Question: I'm using Cordova + Ionic to build a mobile app. I'm wondering if the following is a limitation of using Cordova:
Is it possible to blend the header into the iOS header, or rather change the color of the iOS header to match my header? Like so (Instagram):

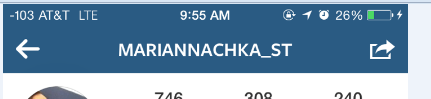
Answer: You should be able to I guess with the 'cordova-plugin-statusbar' found <URL>.
Make sure to set correct settings in the 'config.xml' file. As described in the GitHub page.